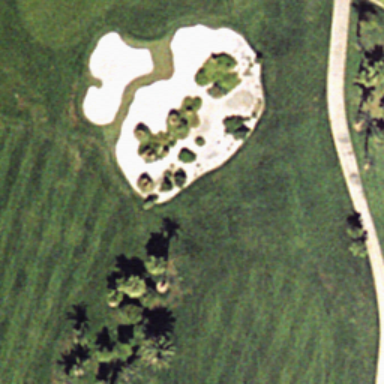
This is a part of a golf course with green turfs and some bunkers and trees .